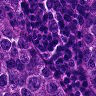
Metastatic tissue present: yes